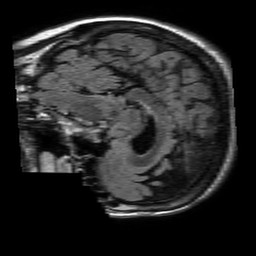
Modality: FLAIR
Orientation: sagittal
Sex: female
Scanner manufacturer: philips
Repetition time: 11 s
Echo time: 0.125 s